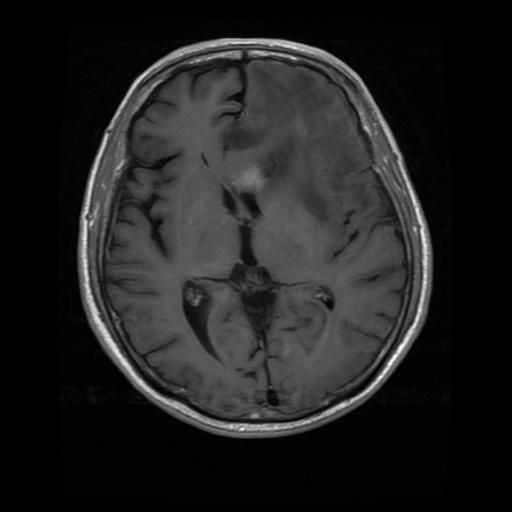
Label: glioma